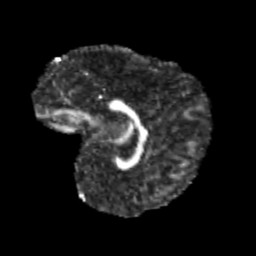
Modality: FA
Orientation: sagittal
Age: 12
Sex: male
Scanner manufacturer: siemens
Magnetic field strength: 3 T
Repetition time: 3.8 s
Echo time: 0.07 s